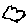
Label: cloud